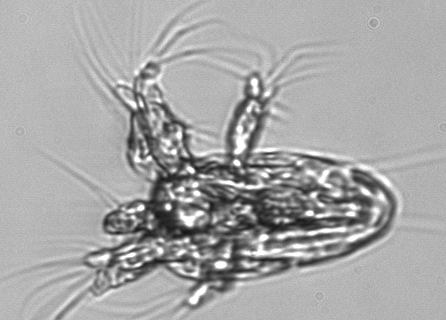
Label: Copepod_nauplii